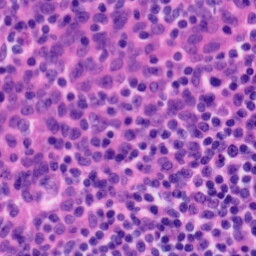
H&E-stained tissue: Tonsil